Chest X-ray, AP view. Patient: 57 years old, sex M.
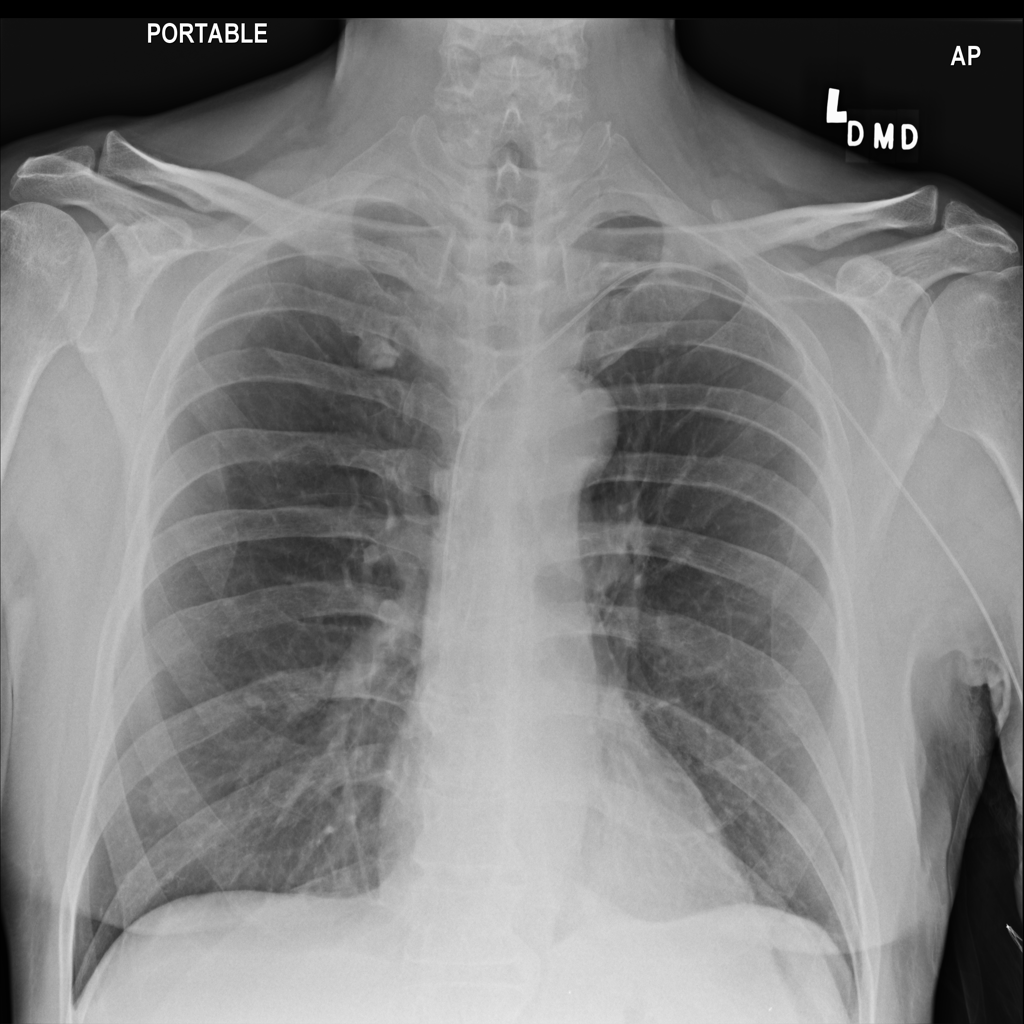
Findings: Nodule